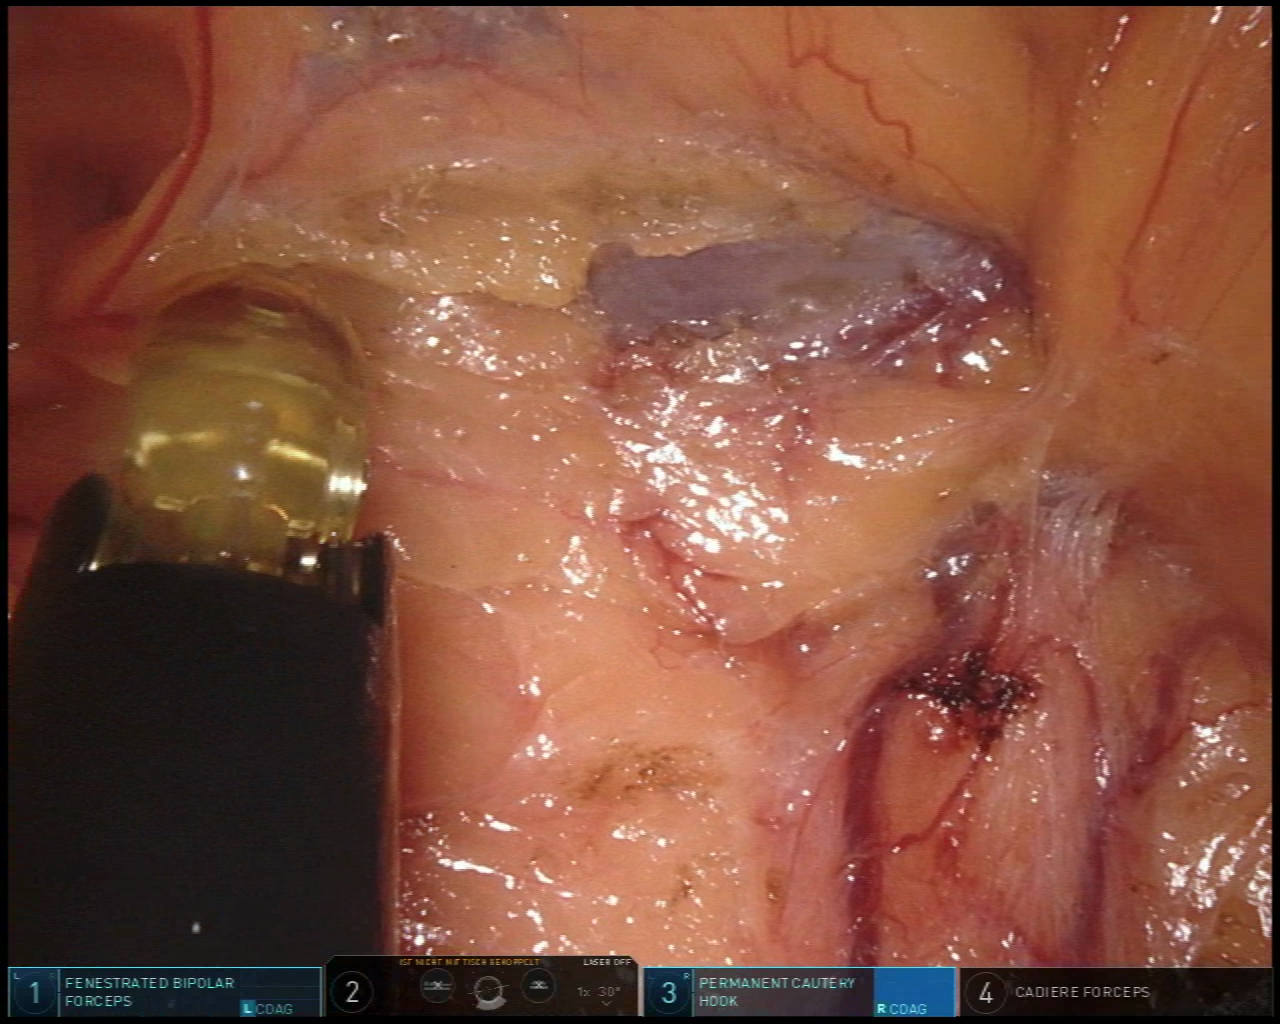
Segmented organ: spleen
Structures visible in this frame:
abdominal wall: yes
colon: no
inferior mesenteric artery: no
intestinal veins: no
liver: no
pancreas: no
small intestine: no
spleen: yes
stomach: no
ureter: no
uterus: no
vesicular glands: no